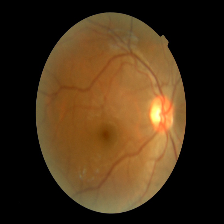
Diabetic retinopathy grade: Mild